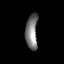
Tissue: lung
Cell type: Epithelial cells
Senescence score: 0.5616
Nuclear area (px): 417
Mean DAPI intensity: 122.652